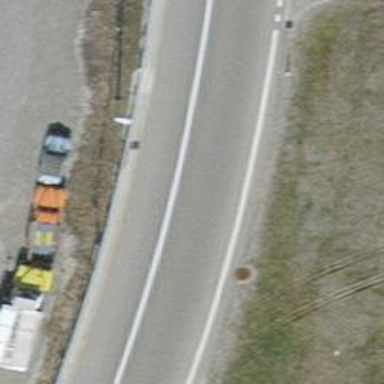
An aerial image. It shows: Trunk link highway.